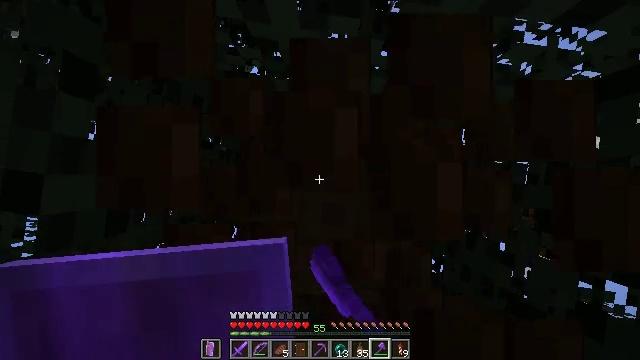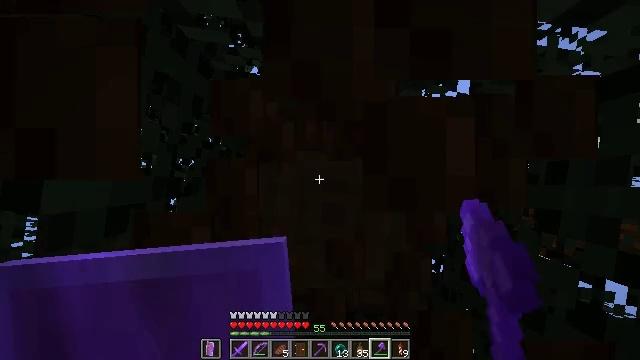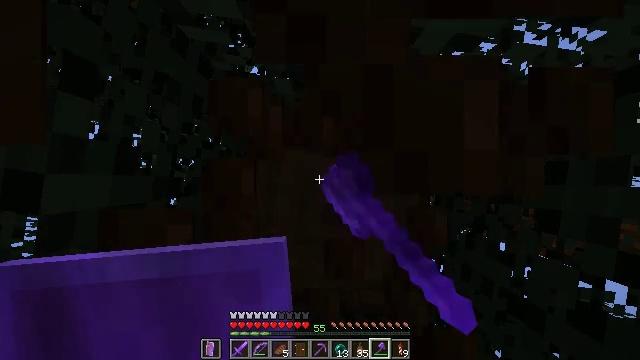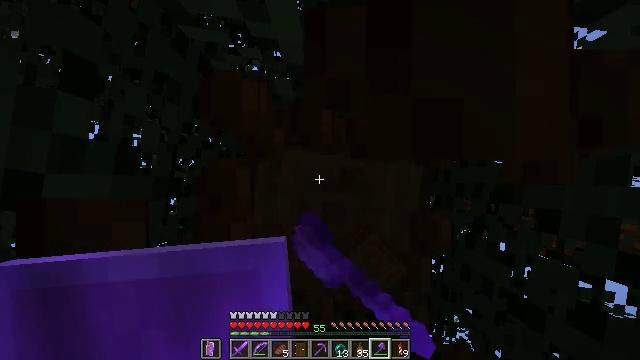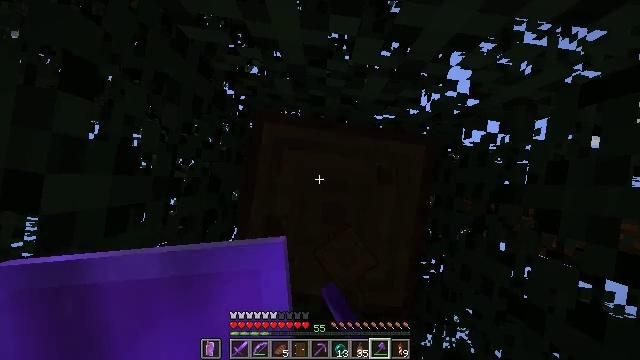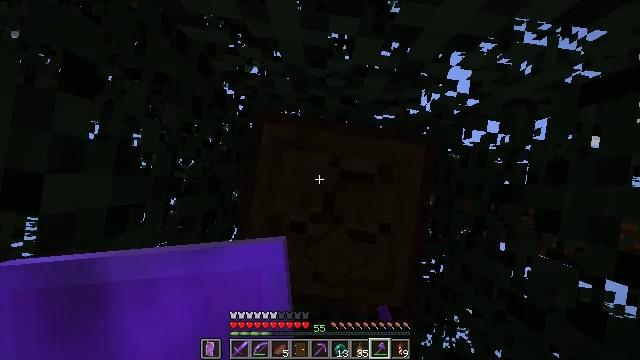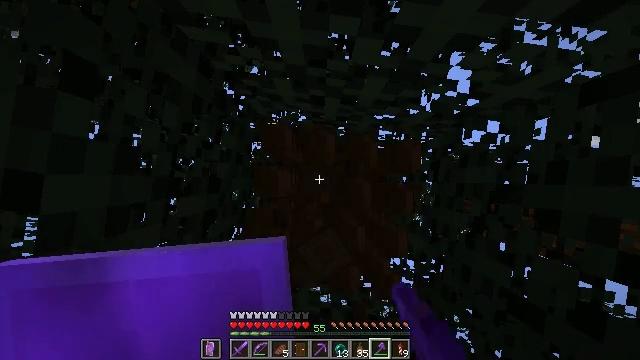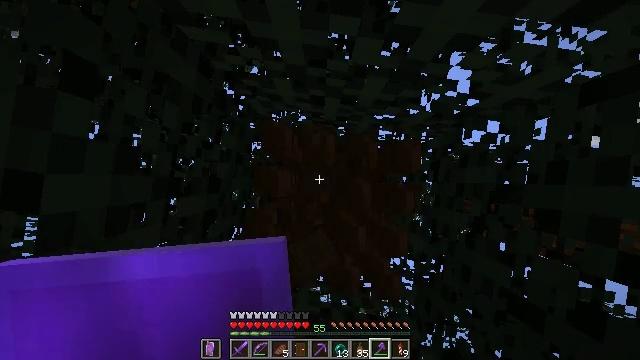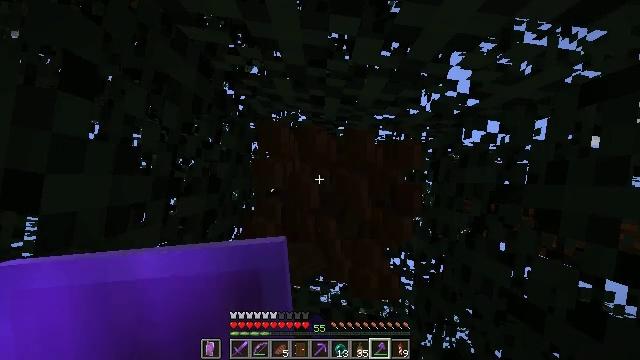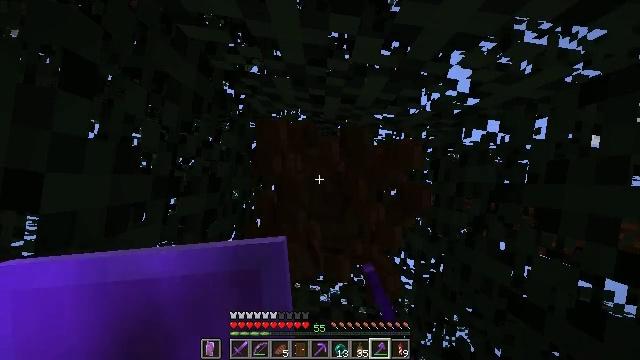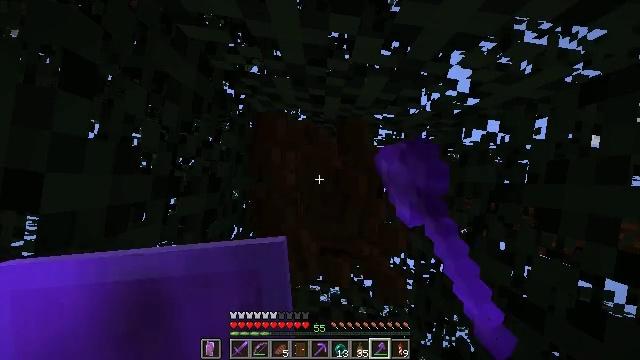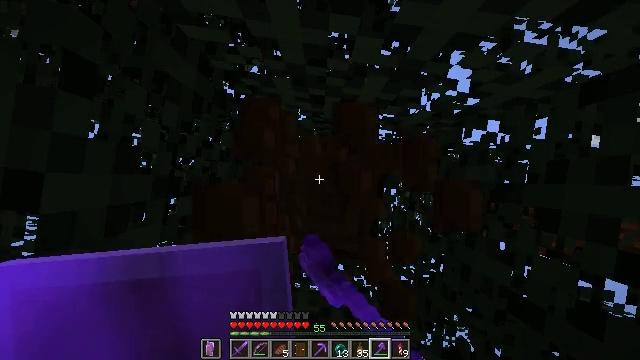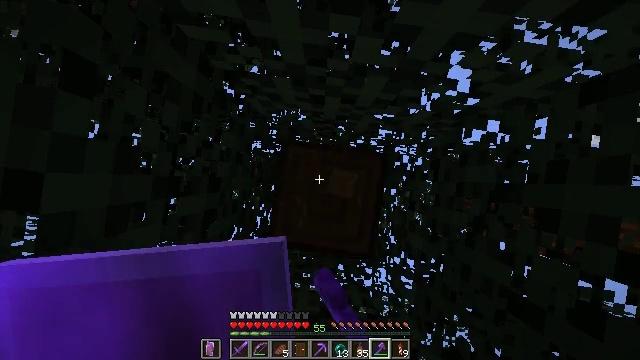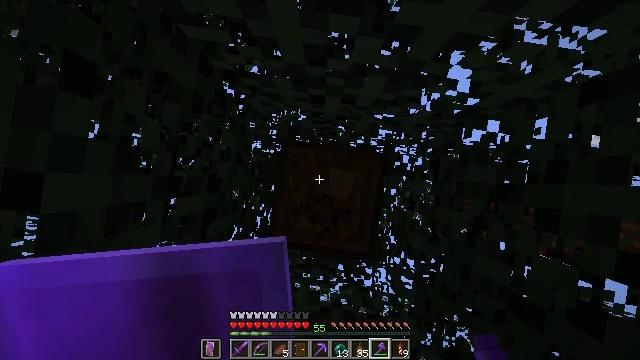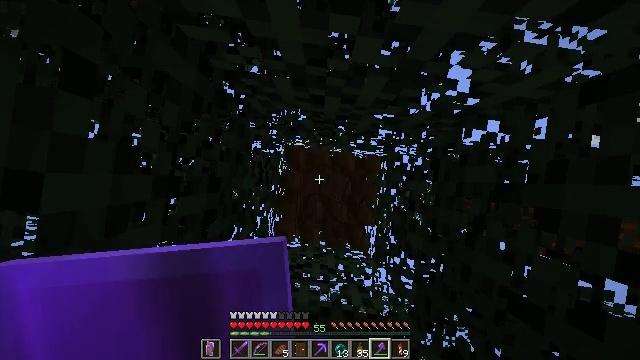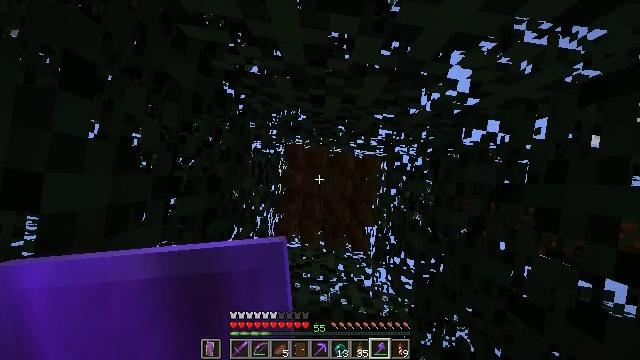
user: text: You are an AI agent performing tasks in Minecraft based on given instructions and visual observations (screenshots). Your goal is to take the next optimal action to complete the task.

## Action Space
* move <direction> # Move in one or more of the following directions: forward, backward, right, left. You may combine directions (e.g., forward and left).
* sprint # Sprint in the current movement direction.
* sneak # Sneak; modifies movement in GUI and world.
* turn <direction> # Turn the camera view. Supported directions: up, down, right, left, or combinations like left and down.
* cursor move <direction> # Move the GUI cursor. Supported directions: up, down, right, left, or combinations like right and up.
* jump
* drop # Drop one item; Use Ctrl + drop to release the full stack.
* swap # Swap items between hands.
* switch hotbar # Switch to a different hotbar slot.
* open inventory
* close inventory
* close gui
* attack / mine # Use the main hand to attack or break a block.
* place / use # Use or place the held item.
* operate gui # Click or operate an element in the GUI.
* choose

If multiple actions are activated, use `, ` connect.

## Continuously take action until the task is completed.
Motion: motion action
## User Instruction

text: Harvest the spruce log from a tree trunk.
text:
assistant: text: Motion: attack / mine
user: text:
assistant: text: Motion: attack / mine
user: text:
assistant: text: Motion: attack / mine
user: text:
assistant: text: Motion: attack / mine
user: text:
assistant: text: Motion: attack / mine
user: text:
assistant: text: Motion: attack / mine
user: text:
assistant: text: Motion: attack / mine
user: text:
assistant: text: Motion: attack / mine
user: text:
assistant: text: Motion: attack / mine
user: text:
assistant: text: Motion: attack / mine
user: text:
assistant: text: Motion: attack / mine
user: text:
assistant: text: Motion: attack / mine
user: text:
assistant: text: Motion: attack / mine
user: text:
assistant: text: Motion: attack / mine
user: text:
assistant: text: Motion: attack / mine
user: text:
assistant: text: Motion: attack / mine
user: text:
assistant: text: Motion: attack / mine
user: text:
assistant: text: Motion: attack / mine
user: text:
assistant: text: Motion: attack / mine
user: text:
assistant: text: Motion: attack / mine
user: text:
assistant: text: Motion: attack / mine
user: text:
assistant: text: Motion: attack / mine
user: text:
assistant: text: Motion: attack / mine
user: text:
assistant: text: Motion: attack / mine
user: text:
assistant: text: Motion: attack / mine
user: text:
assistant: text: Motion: attack / mine
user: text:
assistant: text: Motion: no_op